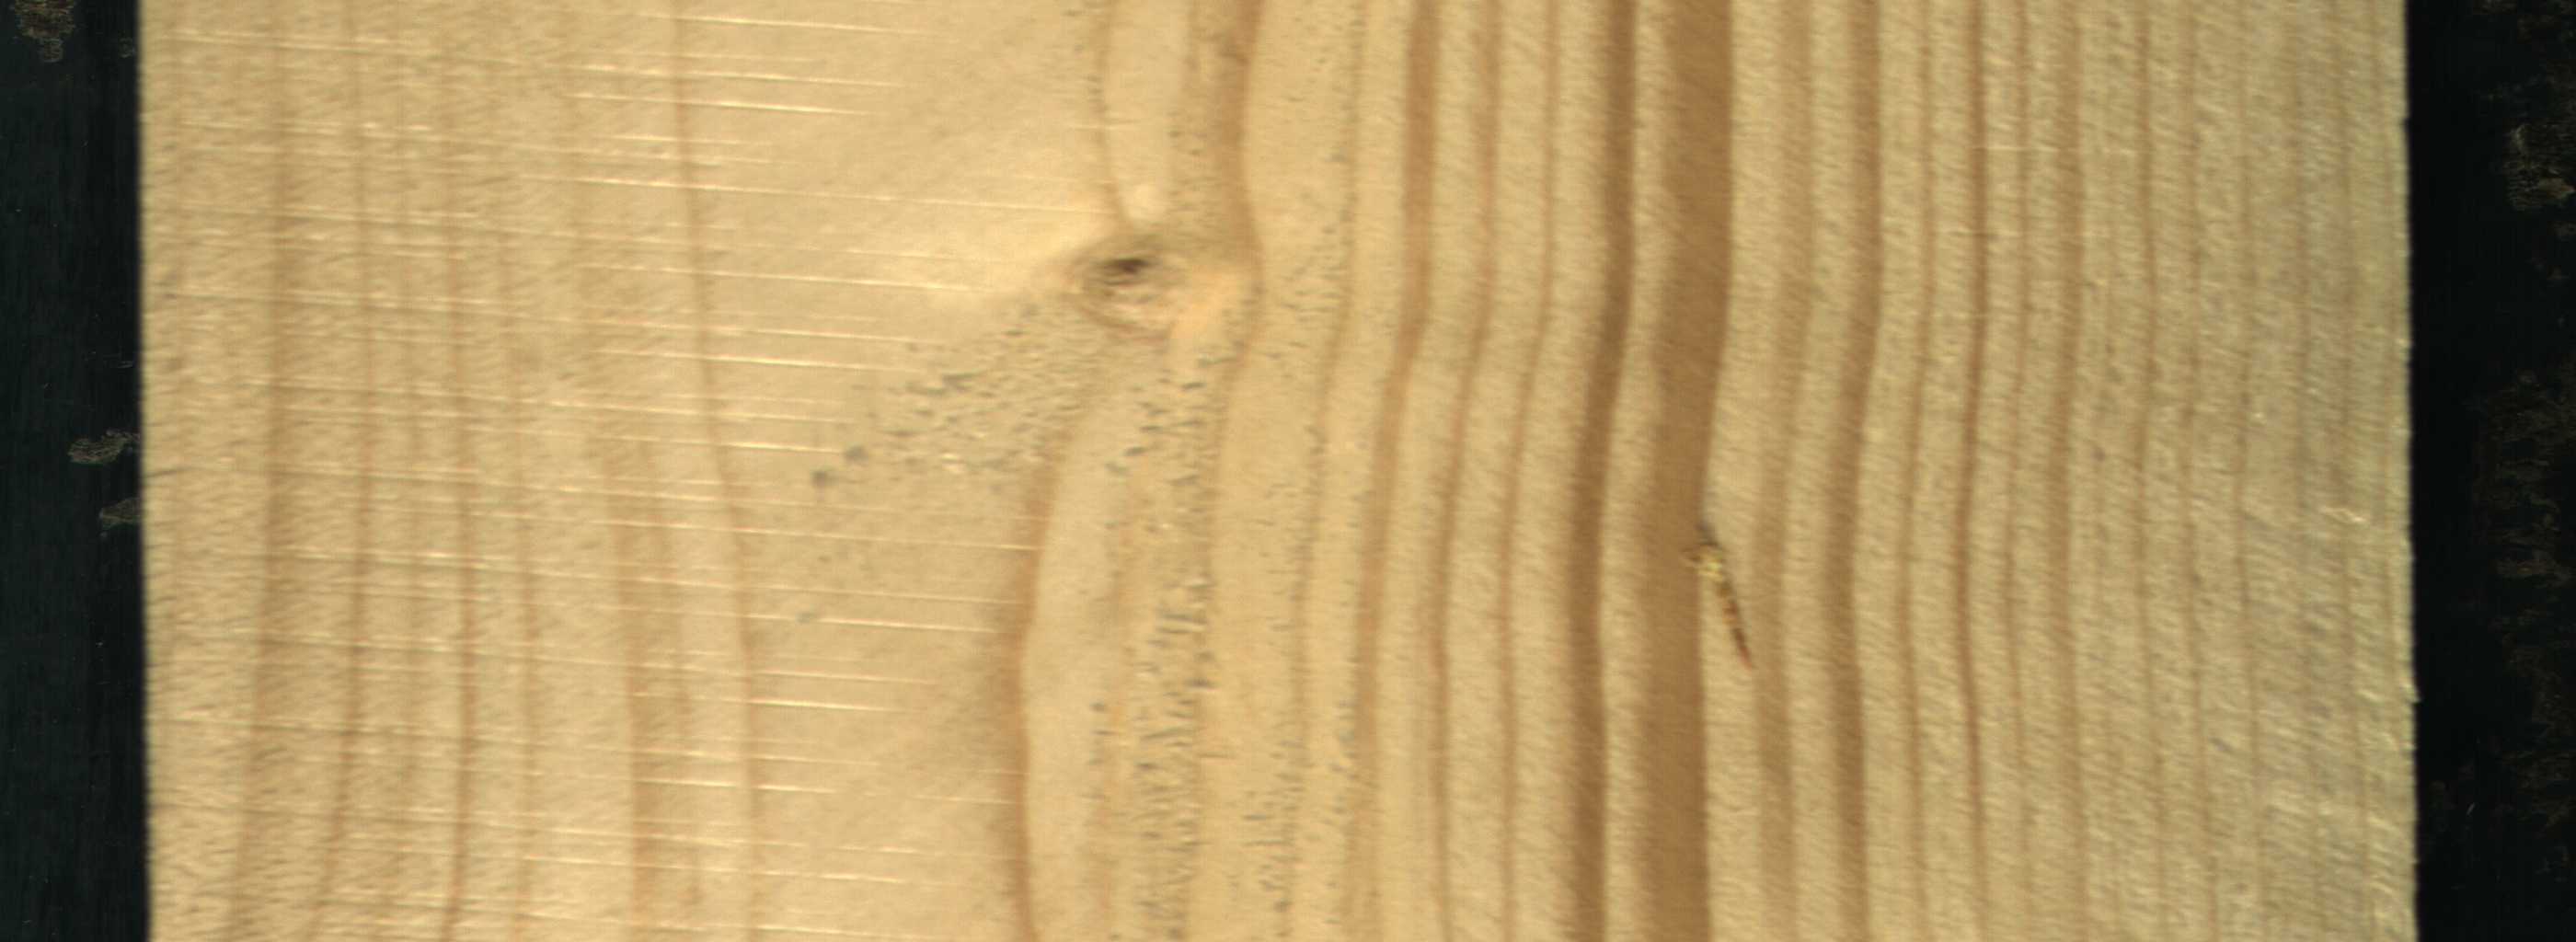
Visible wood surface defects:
resin
Live_Knot